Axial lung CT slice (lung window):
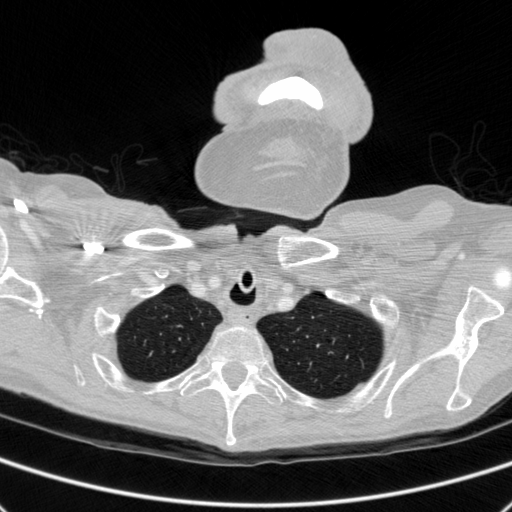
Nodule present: no